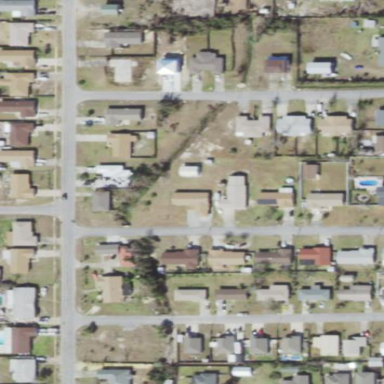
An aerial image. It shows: Residential area composed of single-family homes.